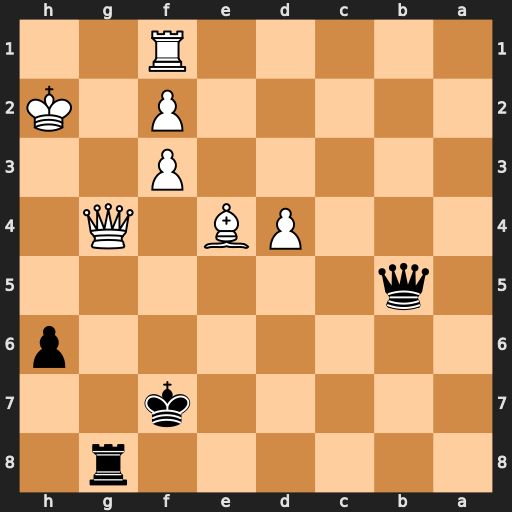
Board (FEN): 6r1/5k2/7p/1q6/3PB1Q1/5P2/5P1K/5R2
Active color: b
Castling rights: -
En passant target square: -
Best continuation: Rxg4 fxg4 Qxf1